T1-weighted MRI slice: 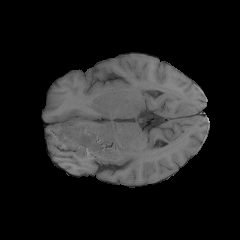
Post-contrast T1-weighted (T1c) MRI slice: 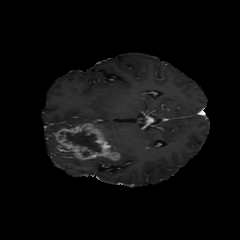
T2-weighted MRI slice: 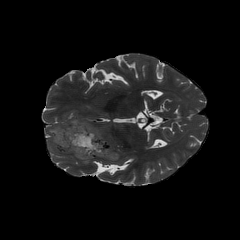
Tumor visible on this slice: yes